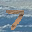
Label: 7